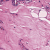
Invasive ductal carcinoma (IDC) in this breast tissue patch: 0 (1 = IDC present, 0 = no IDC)